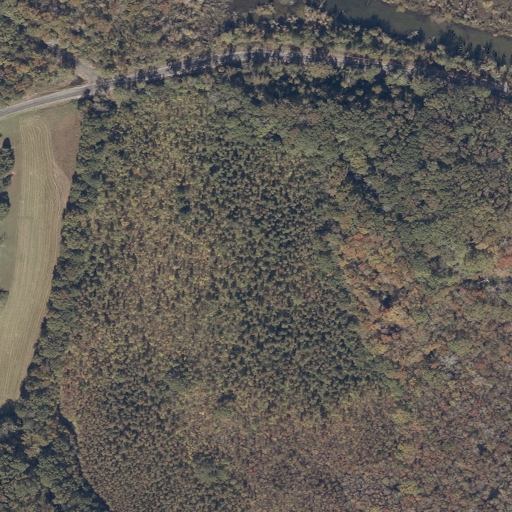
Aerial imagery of valley in Alabama named Crow Creek Valley containing woody wetlands, herbaceous wetlands, open development, deciduous forest, pasture, and open water